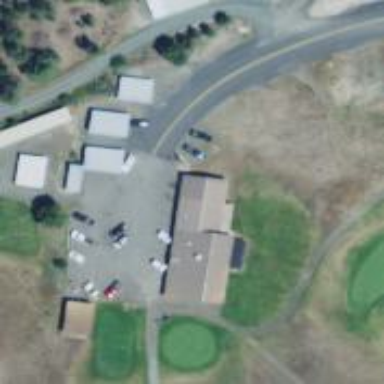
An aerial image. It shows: Clubhouse for golf.